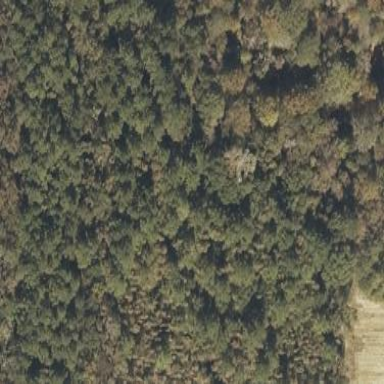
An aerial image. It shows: Mixed woodland area with various types of leaves.